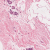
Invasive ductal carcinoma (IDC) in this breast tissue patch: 0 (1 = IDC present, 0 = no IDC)